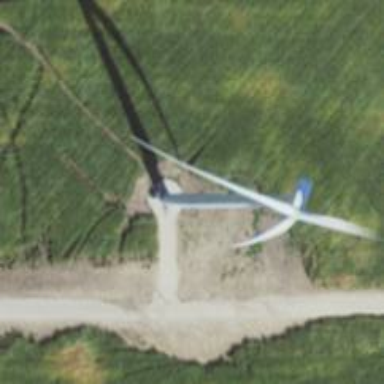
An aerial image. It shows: Wind generator with horizontal axis. The generator is wind turbine.